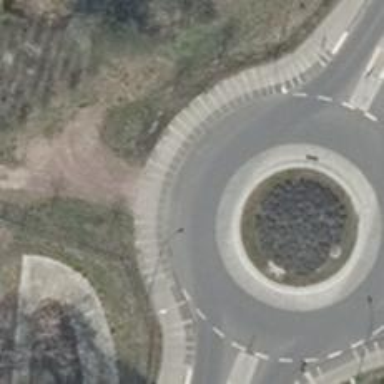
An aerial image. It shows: Secondary road made of asphalt leading to roundabout.